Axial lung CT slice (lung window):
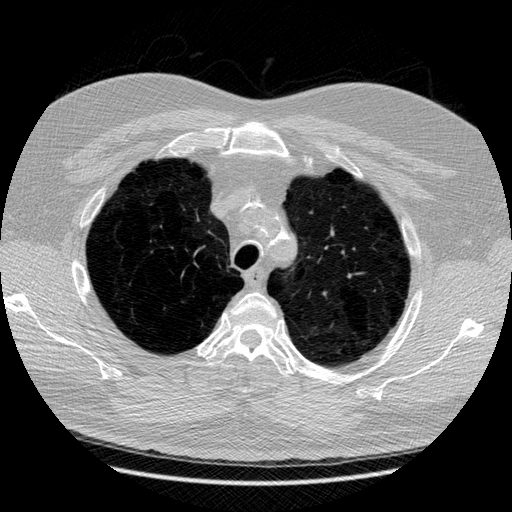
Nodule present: no